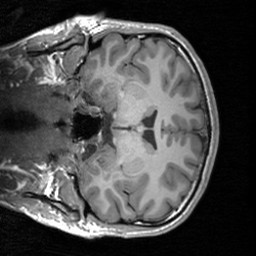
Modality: T1w
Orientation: coronal
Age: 21
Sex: male
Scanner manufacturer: siemens
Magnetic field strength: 3 T
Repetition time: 1.9 s
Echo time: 0.00226 s